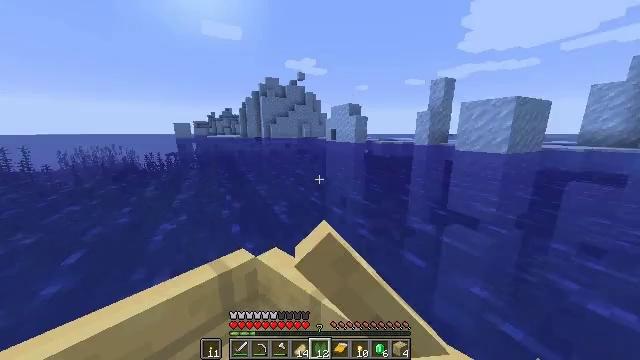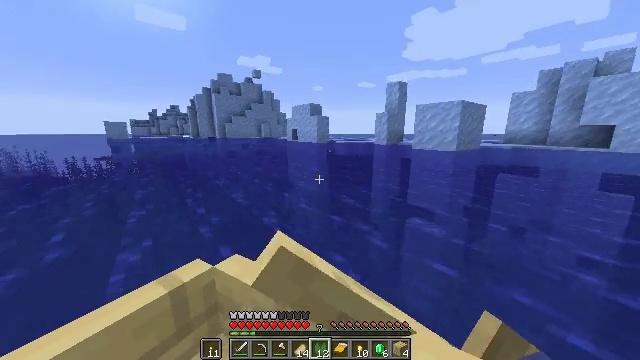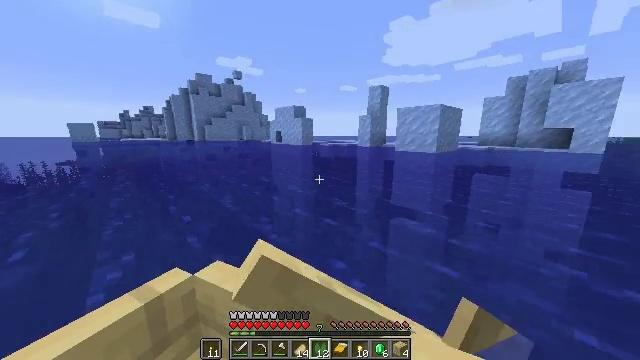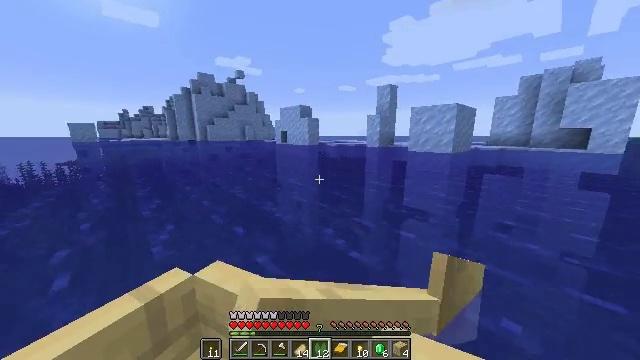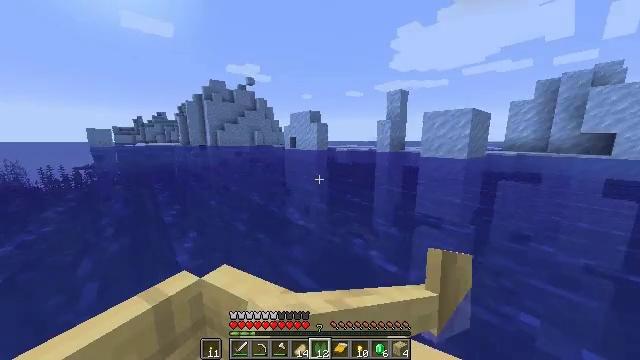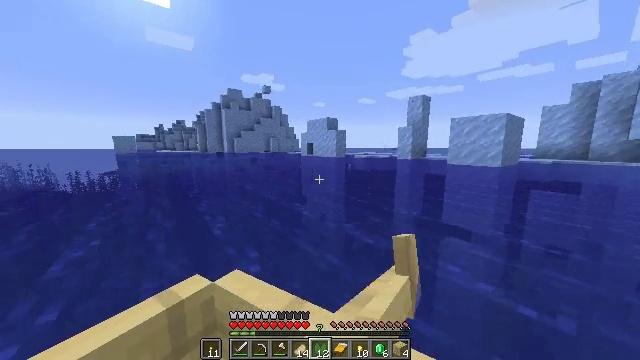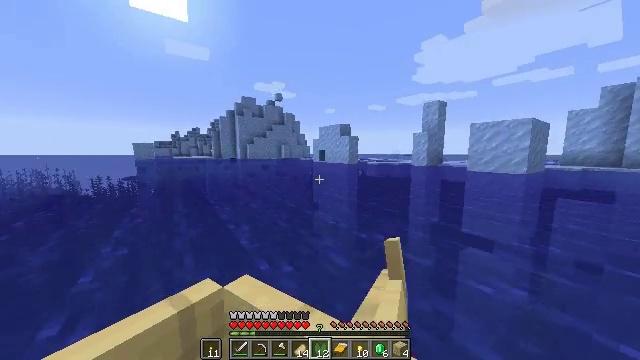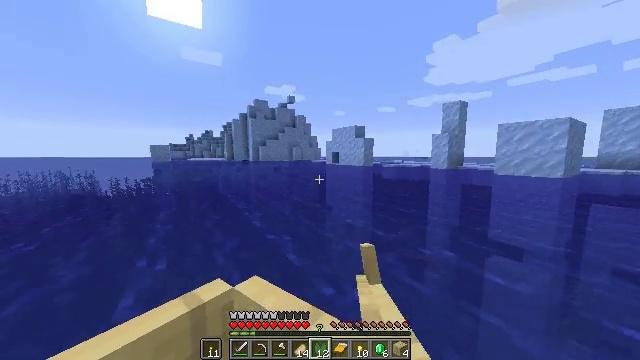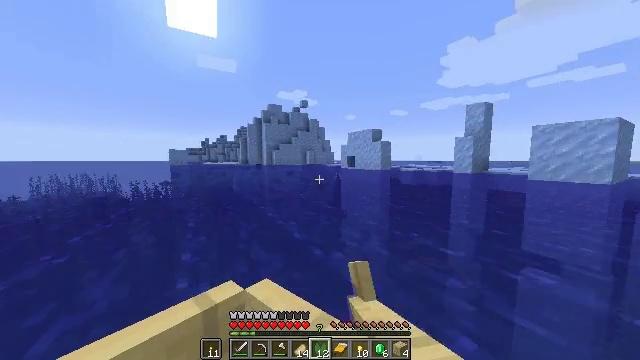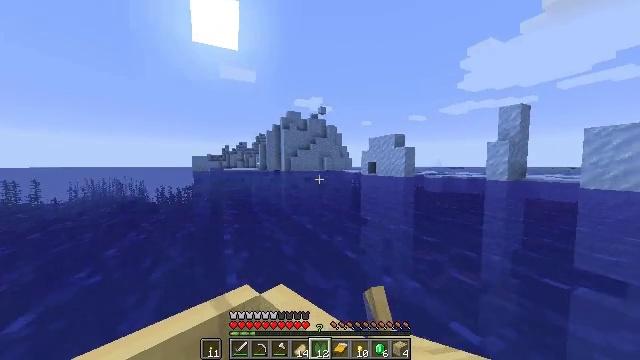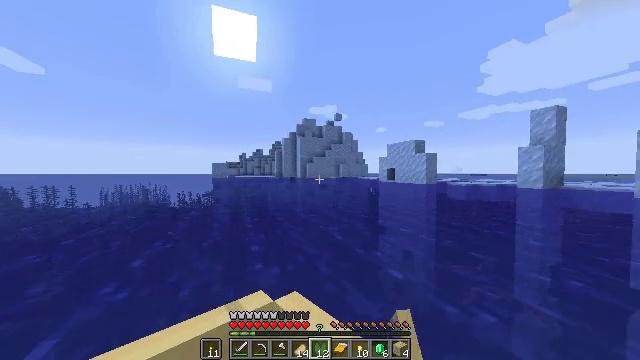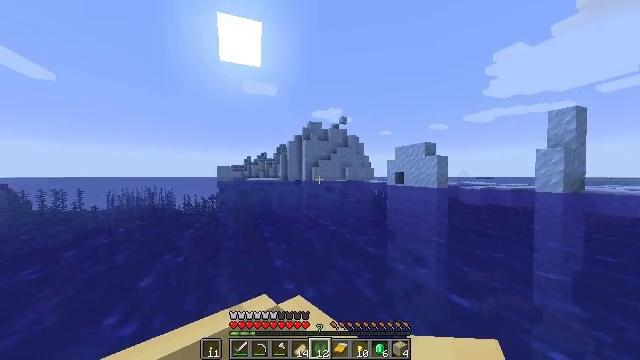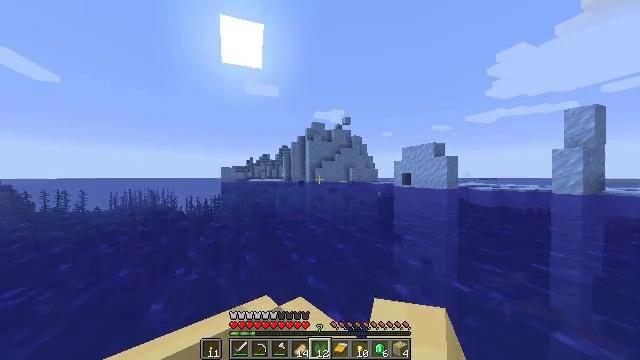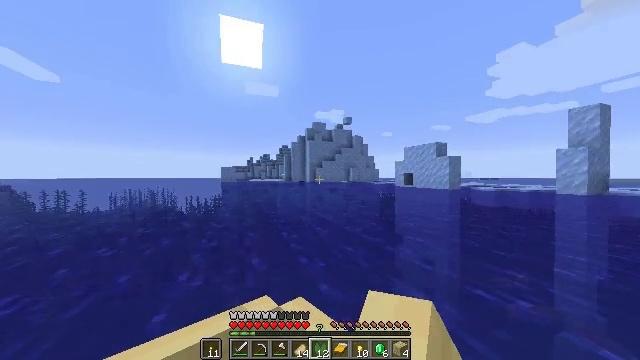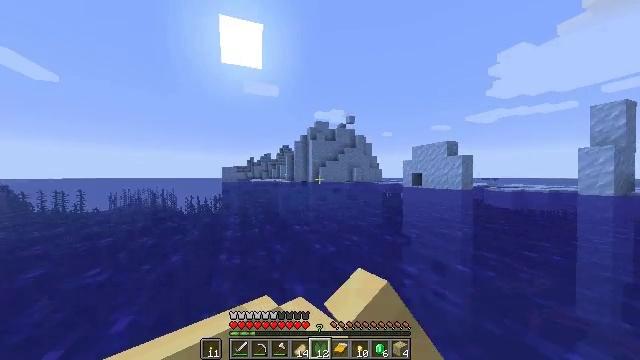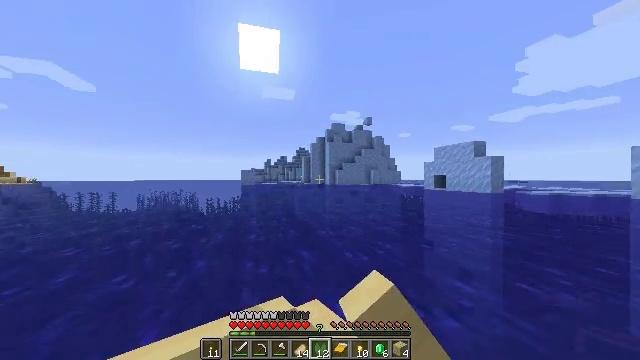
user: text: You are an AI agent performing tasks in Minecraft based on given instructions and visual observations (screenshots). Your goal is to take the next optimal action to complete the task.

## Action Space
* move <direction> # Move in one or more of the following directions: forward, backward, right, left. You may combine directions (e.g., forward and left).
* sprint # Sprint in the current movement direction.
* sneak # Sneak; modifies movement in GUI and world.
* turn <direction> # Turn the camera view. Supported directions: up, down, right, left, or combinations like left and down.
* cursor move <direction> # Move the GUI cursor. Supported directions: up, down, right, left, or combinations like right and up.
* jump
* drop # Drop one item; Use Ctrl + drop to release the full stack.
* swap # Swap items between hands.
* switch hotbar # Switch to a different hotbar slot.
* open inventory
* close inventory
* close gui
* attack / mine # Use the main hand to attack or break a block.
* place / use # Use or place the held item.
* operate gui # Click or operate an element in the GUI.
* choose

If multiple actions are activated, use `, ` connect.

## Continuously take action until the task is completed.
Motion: motion action
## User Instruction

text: Remove a lily pad from the inventory.
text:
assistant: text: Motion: move forward, sprint, turn right
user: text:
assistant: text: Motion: move forward, sprint, turn right
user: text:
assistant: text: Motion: move forward, sprint
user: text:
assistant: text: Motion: move forward, sprint, turn left and up
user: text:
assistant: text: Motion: move forward, sprint, turn left and up
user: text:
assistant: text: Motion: move forward, sprint, turn left and up
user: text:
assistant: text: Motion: move forward, sprint, turn left
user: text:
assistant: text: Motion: move forward, sprint, turn left and up
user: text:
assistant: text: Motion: move forward, sprint, turn left and up
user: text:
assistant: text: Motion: move forward, sprint, turn left and up
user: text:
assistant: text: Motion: move forward, sprint, turn left
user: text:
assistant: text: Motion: move forward, sprint
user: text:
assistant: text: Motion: move forward, sprint
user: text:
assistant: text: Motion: move forward, sprint
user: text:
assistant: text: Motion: move forward, sprint, turn left
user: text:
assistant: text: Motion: move forward, sprint, turn left and down
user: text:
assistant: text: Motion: move forward, sprint, turn left
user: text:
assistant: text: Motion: move forward, sprint, turn left
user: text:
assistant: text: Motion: move forward, sprint, turn left
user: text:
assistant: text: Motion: move forward, sprint, turn left
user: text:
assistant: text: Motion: move forward, sprint, turn left
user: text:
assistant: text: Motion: move forward, sprint
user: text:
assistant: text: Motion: move forward, sprint
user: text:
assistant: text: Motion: move forward, sprint
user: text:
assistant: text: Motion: move forward, sprint
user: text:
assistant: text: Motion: move forward, sprint
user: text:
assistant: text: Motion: move forward, sprint
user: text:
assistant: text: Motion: move forward, sprint
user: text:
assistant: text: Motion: move forward, sprint
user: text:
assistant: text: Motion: move forward, sprint